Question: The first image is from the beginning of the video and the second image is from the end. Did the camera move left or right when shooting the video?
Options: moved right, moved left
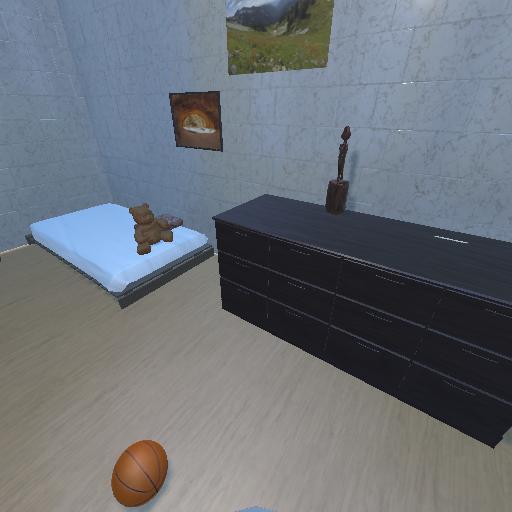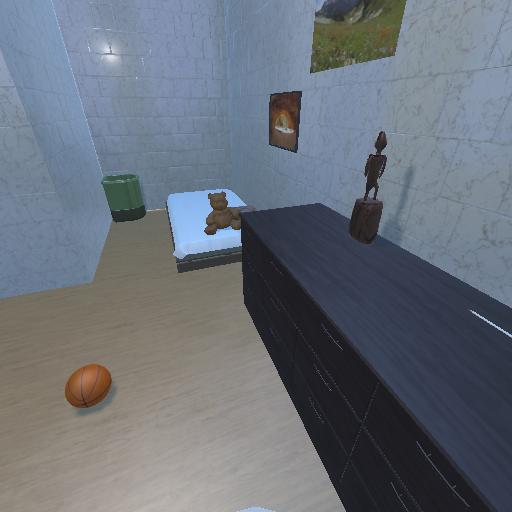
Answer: moved right